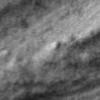
Label: no_change